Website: lowes
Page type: payment
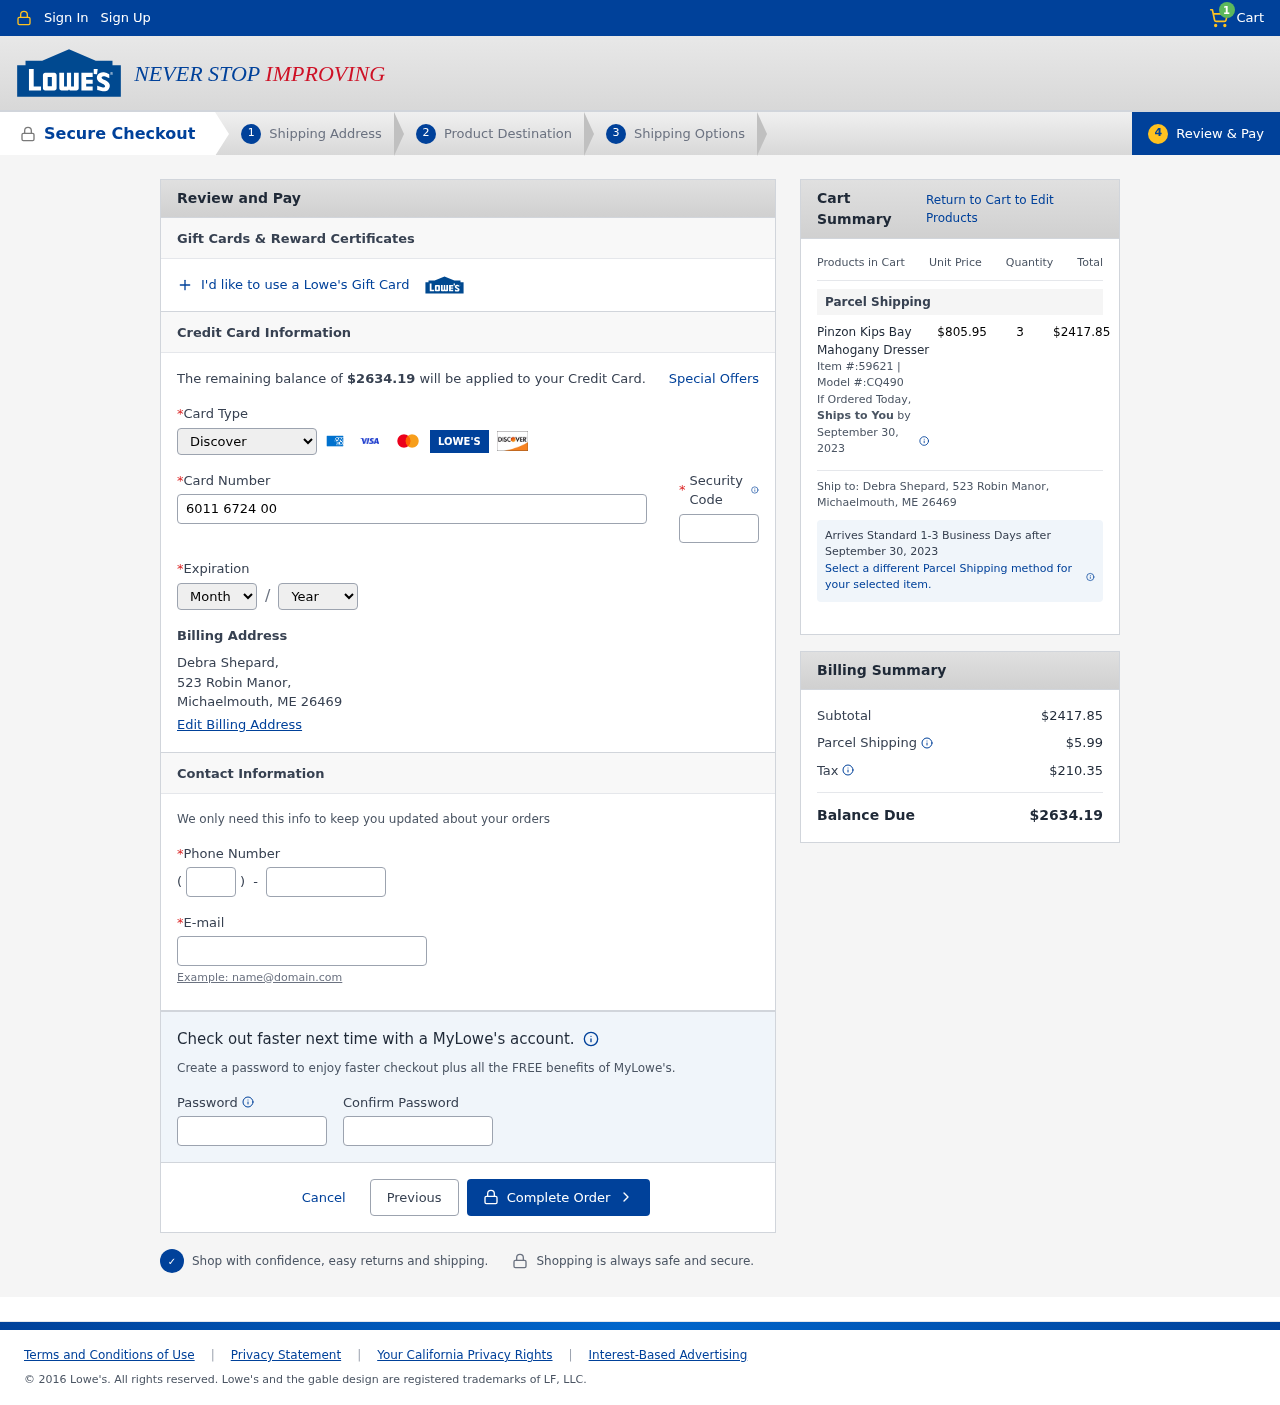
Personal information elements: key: PII_CARD_CVV
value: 683
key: PII_CARD_EXPIRY_MONTH
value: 05
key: PII_CARD_EXPIRY_YEAR
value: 27
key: PII_CARD_NUMBER
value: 6011 6724 0000 6409
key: PII_CARD_TYPE
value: Discover
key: PII_CITY_STATE_ZIP
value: Michaelmouth, ME 26469
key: PII_EMAIL
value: debra_shepard@hotmail.com
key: PII_FULLNAME
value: Debra Shepard,
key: PII_PHONE
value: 7516103819
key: PII_PHONE_AREA
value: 751
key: PII_STREET
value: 523 Robin Manor,
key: PII_FULLNAME2
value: Debra Shepard
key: PII_STREET2
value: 523 Robin Manor
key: PII_CITY_STATE_ZIP2
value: Michaelmouth, ME 26469
Product elements: key: PRODUCT1_NAME
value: Pinzon Kips Bay Mahogany Dresser
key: PRODUCT1_PRICE
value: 805.95
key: PRODUCT1_QUANTITY
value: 3
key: PRODUCT1_ITEM
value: Item #:59621
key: PRODUCT1_MODEL
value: Model #:CQ490
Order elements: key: ORDER_NUM_ITEMS
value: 1
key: ORDER_TOTAL
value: $2634.19
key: ORDER_SHIPPING_DATE
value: September 30, 2023
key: ORDER_SUBTOTAL
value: $2417.85
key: ORDER_SHIPPING_DATE2
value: September 30, 2023
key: ORDER_SHIPPING_COST
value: $5.99
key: ORDER_TAX
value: $210.35